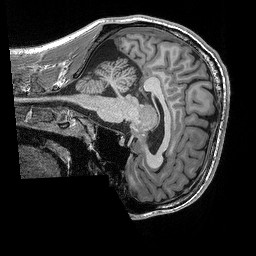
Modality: T1w
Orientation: sagittal
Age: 29
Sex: male
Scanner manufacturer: siemens
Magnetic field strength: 3 T
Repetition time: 2.3 s
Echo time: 0.00298 s